Field crop: tomato
Growth stage: 2
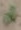
Species: solanum